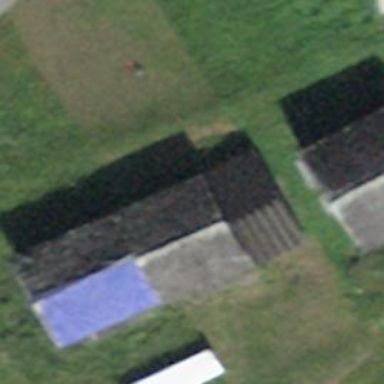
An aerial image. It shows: Stable building.